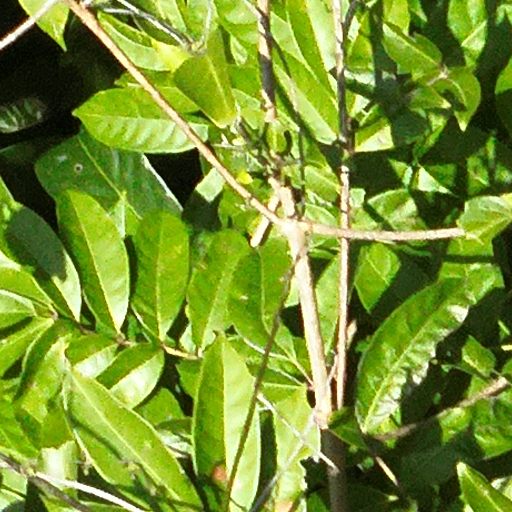
Species: Spondias mombin
GBIF accepted scientific name: Spondias mombin
Crown area (m\u00b2): 135.254